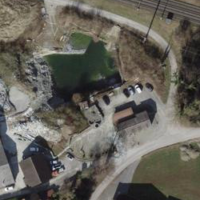
EUNIS habitat code: 55
Species observed at this site:
Zygaena filipendulae